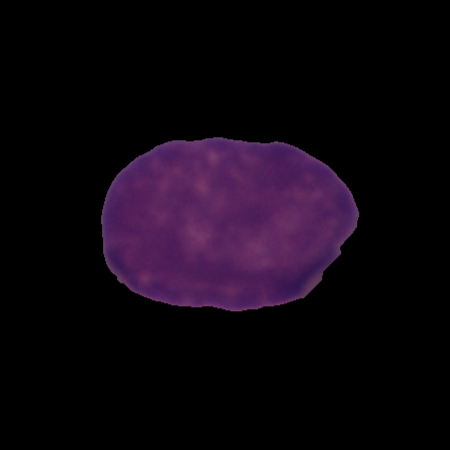
Label: cancer